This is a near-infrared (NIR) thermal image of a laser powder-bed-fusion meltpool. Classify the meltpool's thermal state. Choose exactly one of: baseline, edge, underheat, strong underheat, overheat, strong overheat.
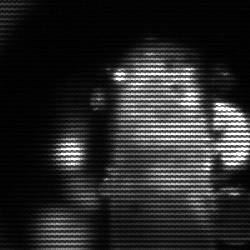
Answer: strong underheat